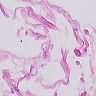
Metastatic tissue present: no